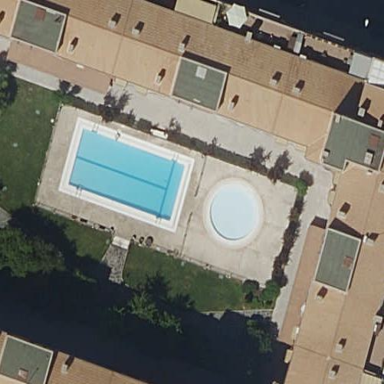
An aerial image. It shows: Swimming pool located in leisure land.